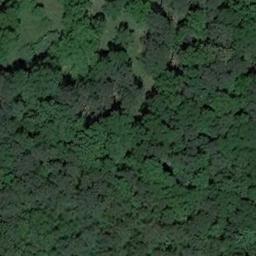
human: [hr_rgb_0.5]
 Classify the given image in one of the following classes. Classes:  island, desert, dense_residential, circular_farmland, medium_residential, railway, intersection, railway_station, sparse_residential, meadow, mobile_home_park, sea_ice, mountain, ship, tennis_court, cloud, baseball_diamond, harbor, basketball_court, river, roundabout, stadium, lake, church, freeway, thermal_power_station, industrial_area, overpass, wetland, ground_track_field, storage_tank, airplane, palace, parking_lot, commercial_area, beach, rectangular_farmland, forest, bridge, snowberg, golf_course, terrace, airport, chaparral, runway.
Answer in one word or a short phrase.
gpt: forest